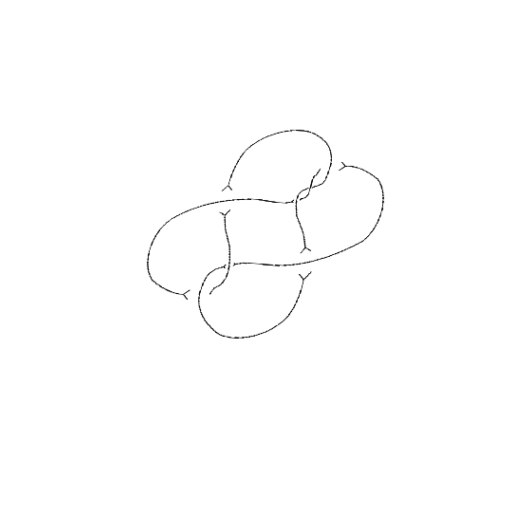
Crossing number: 7